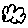
Label: cloud